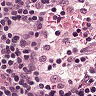
Metastatic tissue present: no